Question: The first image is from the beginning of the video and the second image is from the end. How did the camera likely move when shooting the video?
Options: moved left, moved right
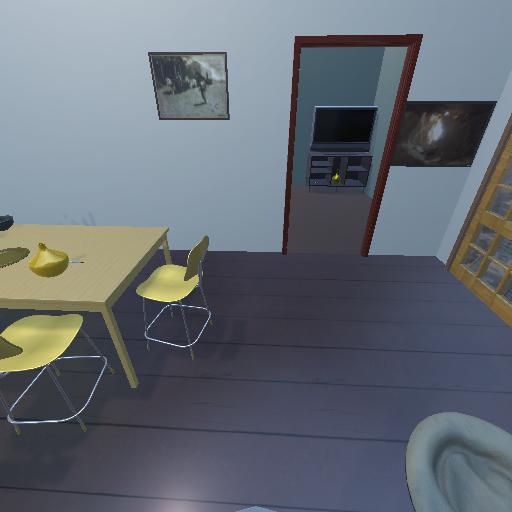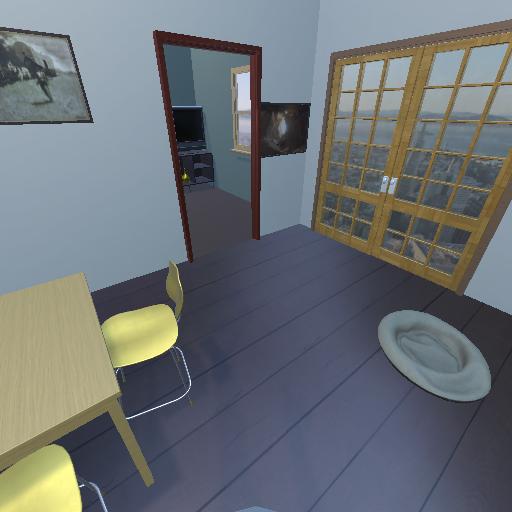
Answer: moved left